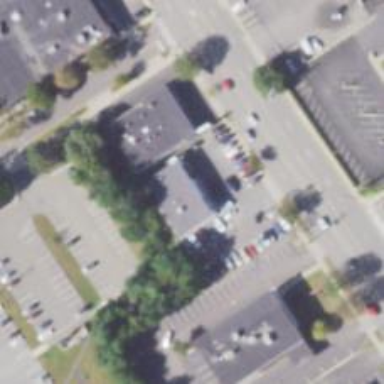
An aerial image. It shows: Car rental service.